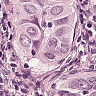
Metastatic tissue present: yes